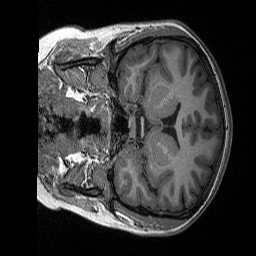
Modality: T1w
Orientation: coronal
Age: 19
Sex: female
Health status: healthy
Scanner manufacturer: siemens
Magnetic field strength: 3 T
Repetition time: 2.3 s
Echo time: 0.00298 s